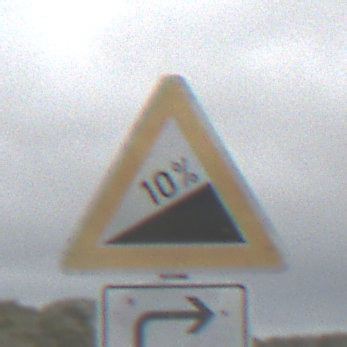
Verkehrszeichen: Steigung10
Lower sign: RichtungsangabeDurchPfeile5
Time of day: Midday
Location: Outdoor (Nature)
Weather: Overcast
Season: NotSpecified
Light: Natural